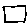
Label: square